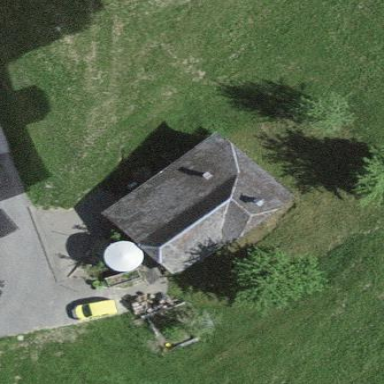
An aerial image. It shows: Barn.